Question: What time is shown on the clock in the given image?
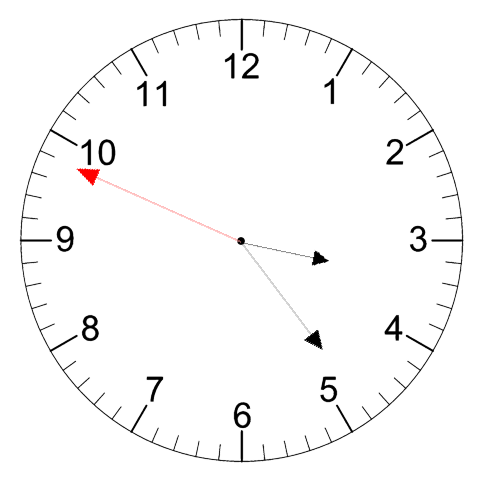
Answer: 03:23:49